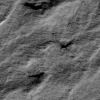
Atmospheric dust classification: not_dusty